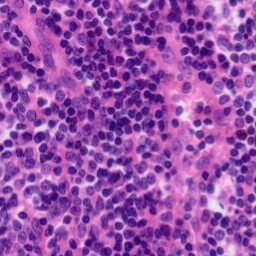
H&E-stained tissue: Tonsil